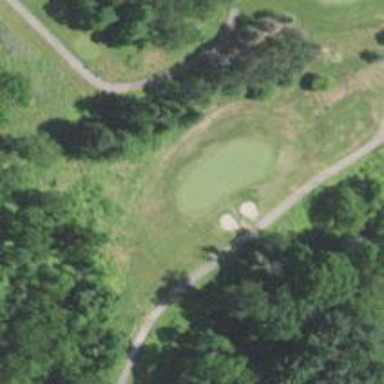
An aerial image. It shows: Golf hole.